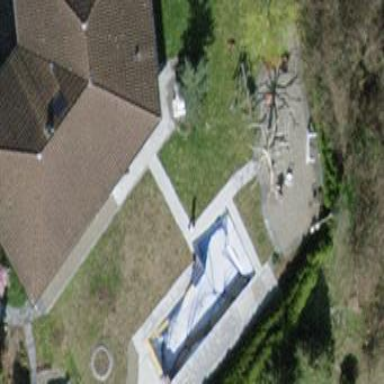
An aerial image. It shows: Swimming pool located in leisure land.